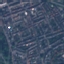
Label: Residential